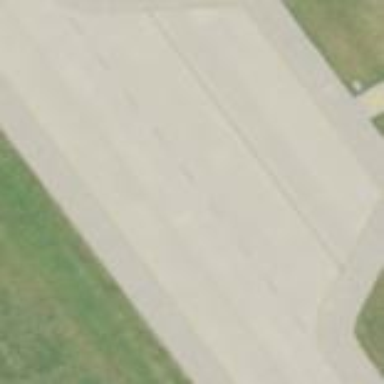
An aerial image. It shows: Apron at the airport.